Question: What is the reading of the measurement in the image?
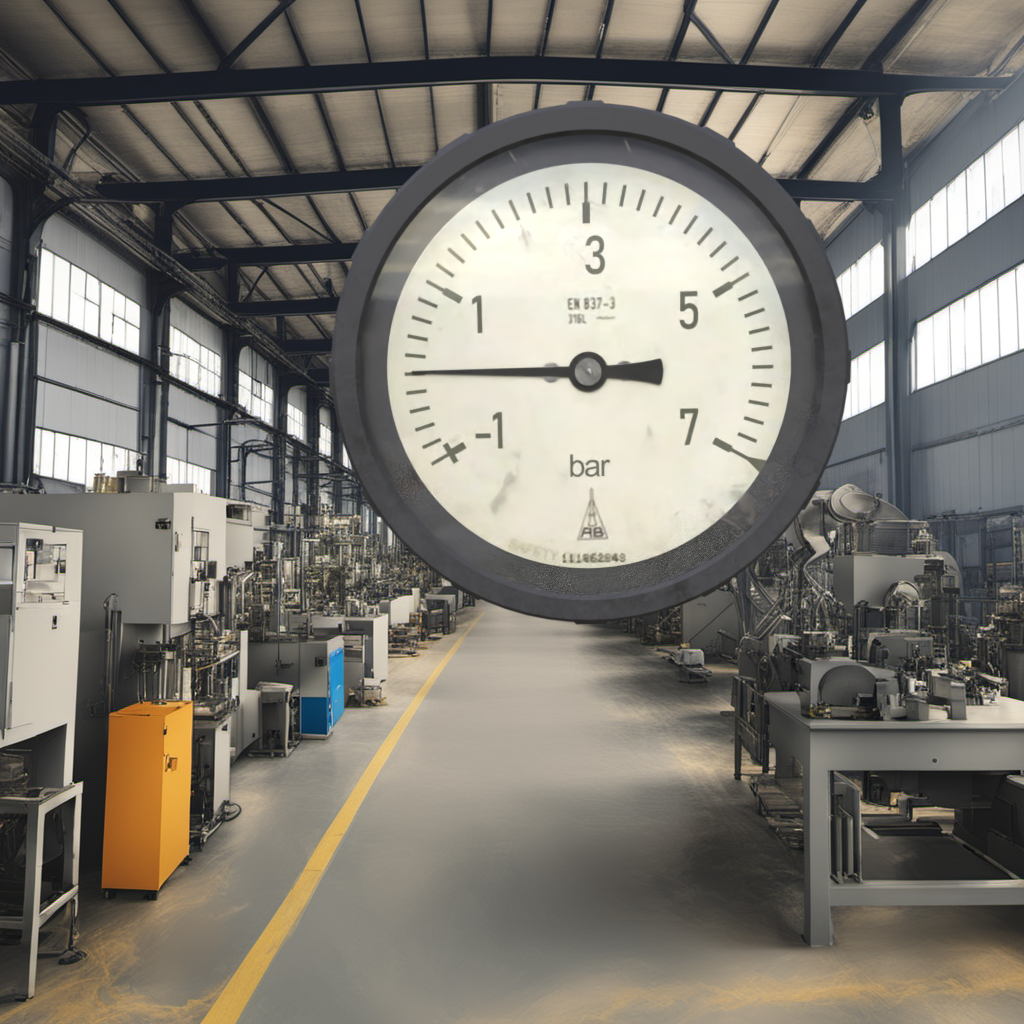
Answer: The result is 0.05
Question: What is the value range of this measurement?
Answer: The range is from -1 to 7
Question: What is the minimum and maximum value range of the measurement in the image?
Answer: The minimum value is -1 and the maximum value is 7